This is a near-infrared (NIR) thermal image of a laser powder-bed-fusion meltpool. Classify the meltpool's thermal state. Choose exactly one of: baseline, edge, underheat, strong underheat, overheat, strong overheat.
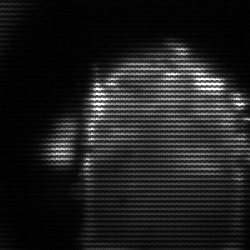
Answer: baseline